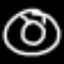
Label: donut